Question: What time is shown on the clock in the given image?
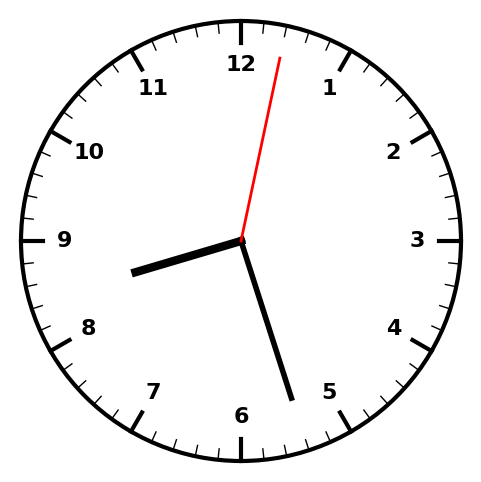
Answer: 08:27:02